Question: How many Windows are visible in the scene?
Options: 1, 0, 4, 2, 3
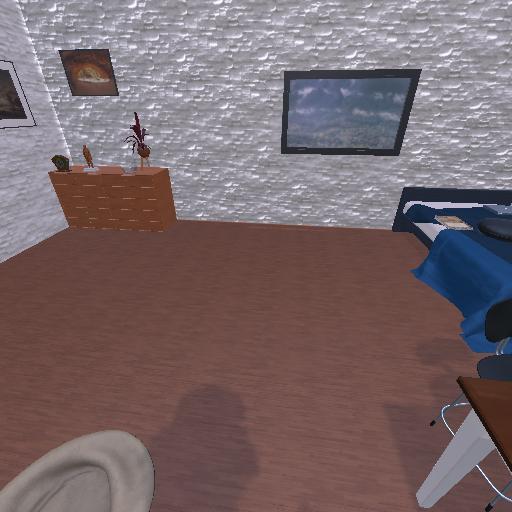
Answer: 1